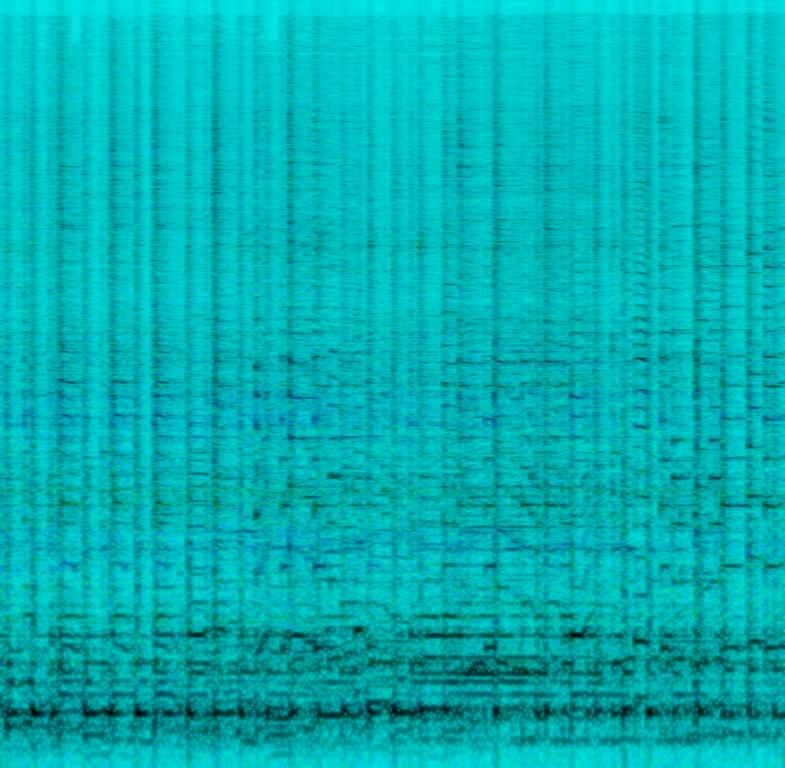
The low quality recording features a live performance that consists of a Spanish guitar solo melody, groovy double bass and acoustic rhythm guitar chords. The recording is noisy, in mono and it sounds passionate and uptempo - like something you would dance to with your friends in a latin club.